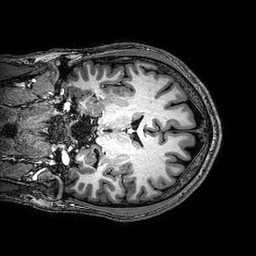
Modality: T1w
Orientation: coronal
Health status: healthy
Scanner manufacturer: philips
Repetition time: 0.00838 s
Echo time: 0.00386 s